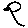
Label: bird